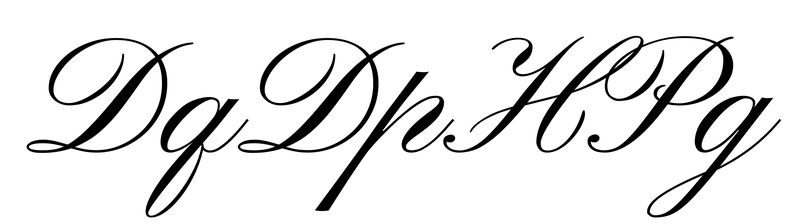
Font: PinyonScript-Regular